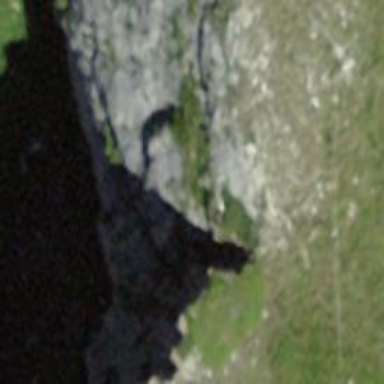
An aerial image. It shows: Natural cliff.